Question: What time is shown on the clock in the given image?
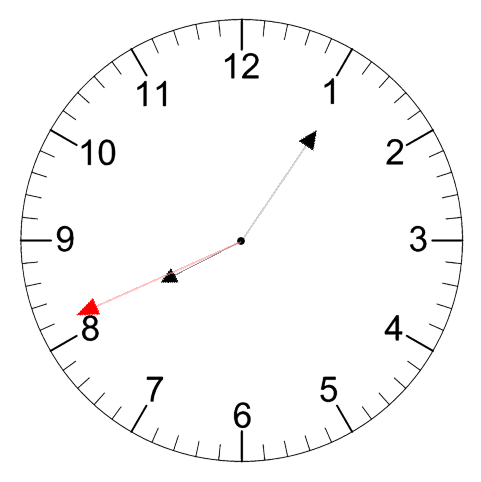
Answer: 08:05:41